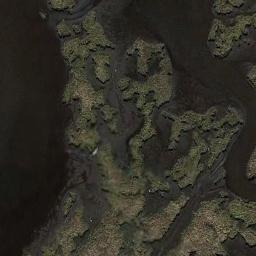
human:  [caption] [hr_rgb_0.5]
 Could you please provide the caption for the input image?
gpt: The lake in a wetland is covered by a patch of green and brown mixed plants .

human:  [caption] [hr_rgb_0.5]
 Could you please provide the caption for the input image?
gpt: The wetland consists of bare land and dry plants .

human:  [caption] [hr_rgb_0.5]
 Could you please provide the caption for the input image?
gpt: There are many different areas of wetlands .

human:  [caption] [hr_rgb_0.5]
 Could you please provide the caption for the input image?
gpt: Half of this wetland is bare rock and the other half is covered by vegetation .

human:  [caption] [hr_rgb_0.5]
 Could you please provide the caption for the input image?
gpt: There are many water areas on the wetland .